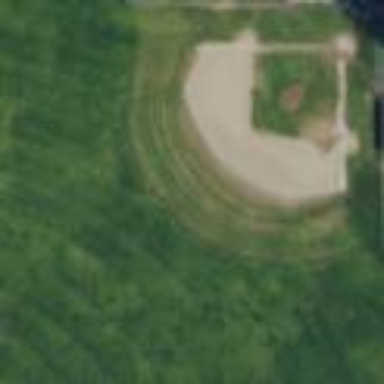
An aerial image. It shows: Baseball pitch for leisure land activities.